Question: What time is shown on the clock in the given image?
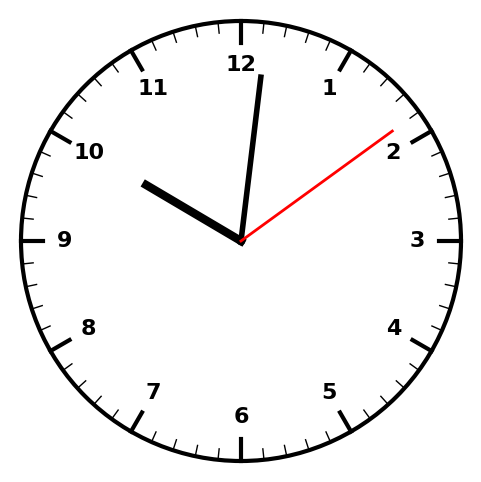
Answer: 10:01:09